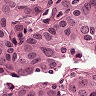
Metastatic tissue present: yes